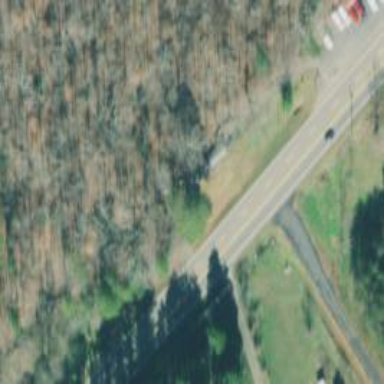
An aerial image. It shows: Secondary road with asphalt surface.